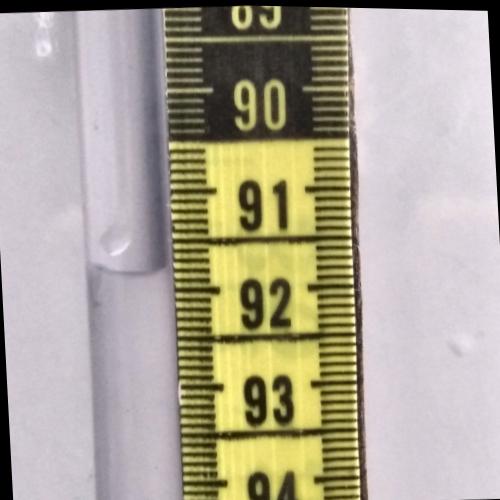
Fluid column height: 91.8 cm